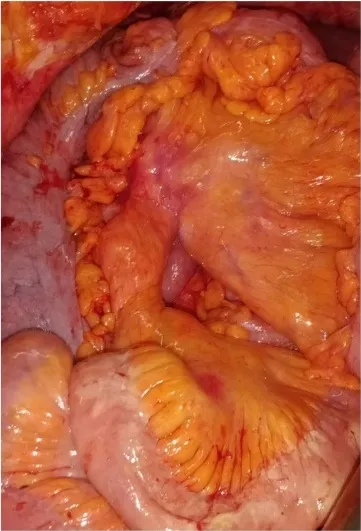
Post IP chemotherapy. . B. No tumor deposits in peritoneum and small bowel.
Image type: medical_photograph (other_medical_photograph)